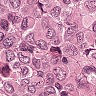
Metastatic tissue present: yes